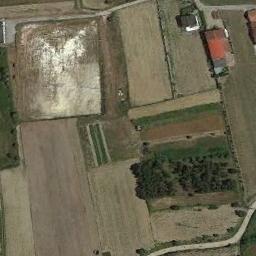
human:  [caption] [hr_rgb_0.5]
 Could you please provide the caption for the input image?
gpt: There is a red building on the terrace .

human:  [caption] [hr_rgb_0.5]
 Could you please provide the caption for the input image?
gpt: The bare and green terrace is next to some houses and trees .

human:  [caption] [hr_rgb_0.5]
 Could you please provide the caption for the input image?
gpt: There are paths and houses in a patch of brown and green terraces .

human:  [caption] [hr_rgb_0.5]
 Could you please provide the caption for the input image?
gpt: The terraced fields look like circles .

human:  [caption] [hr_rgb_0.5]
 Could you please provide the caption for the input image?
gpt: There are several buildings beside the terraces .